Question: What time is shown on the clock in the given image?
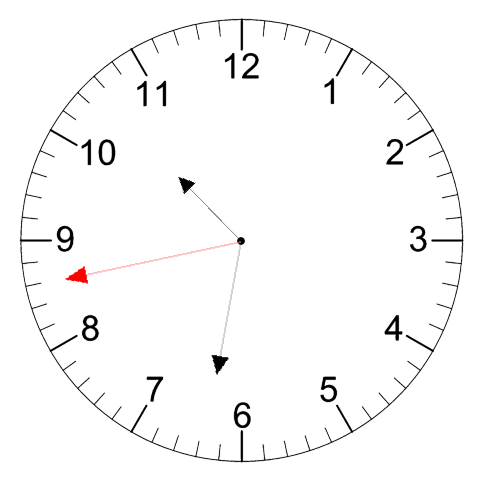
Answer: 10:31:43